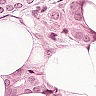
Metastatic tissue present: yes